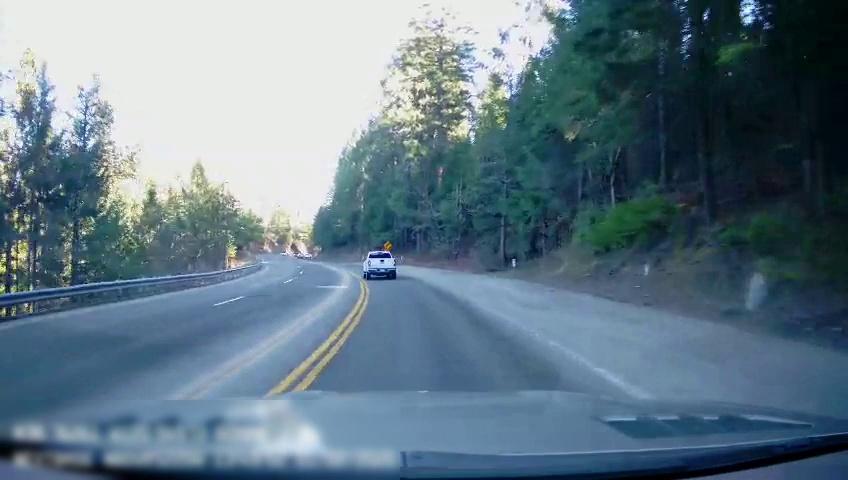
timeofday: Day
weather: Sunny
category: Drivable Space
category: Vehicles | Truck
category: Lanes | Alternate Lane
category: Lanes | Current Lane
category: Lanes | Current Lane
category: Lanes | Opposite Lane
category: Lanes | Opposite Lane
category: Lanes | Opposite Lane